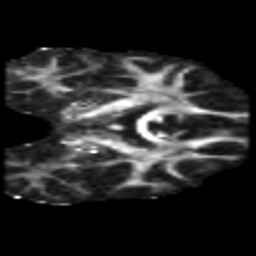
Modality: FA
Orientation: coronal
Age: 33
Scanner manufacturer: philips
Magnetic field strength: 3 T
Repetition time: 8.6 s
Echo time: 0.127 s